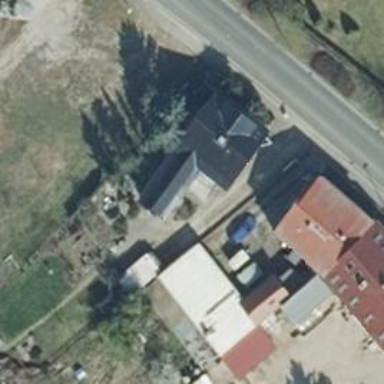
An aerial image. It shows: Residential building with gabled roof oriented across.